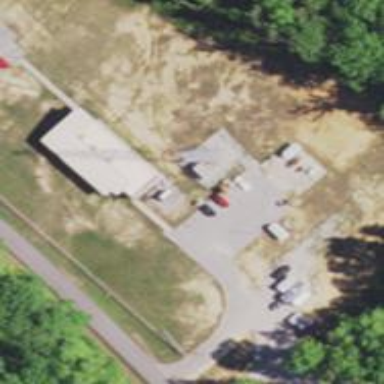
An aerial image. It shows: Ambulance station for emergencies.